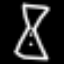
Label: hourglass